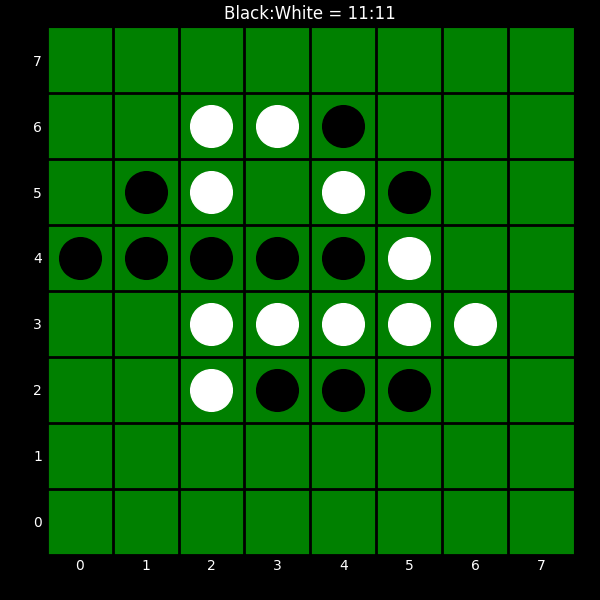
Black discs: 11
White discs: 11